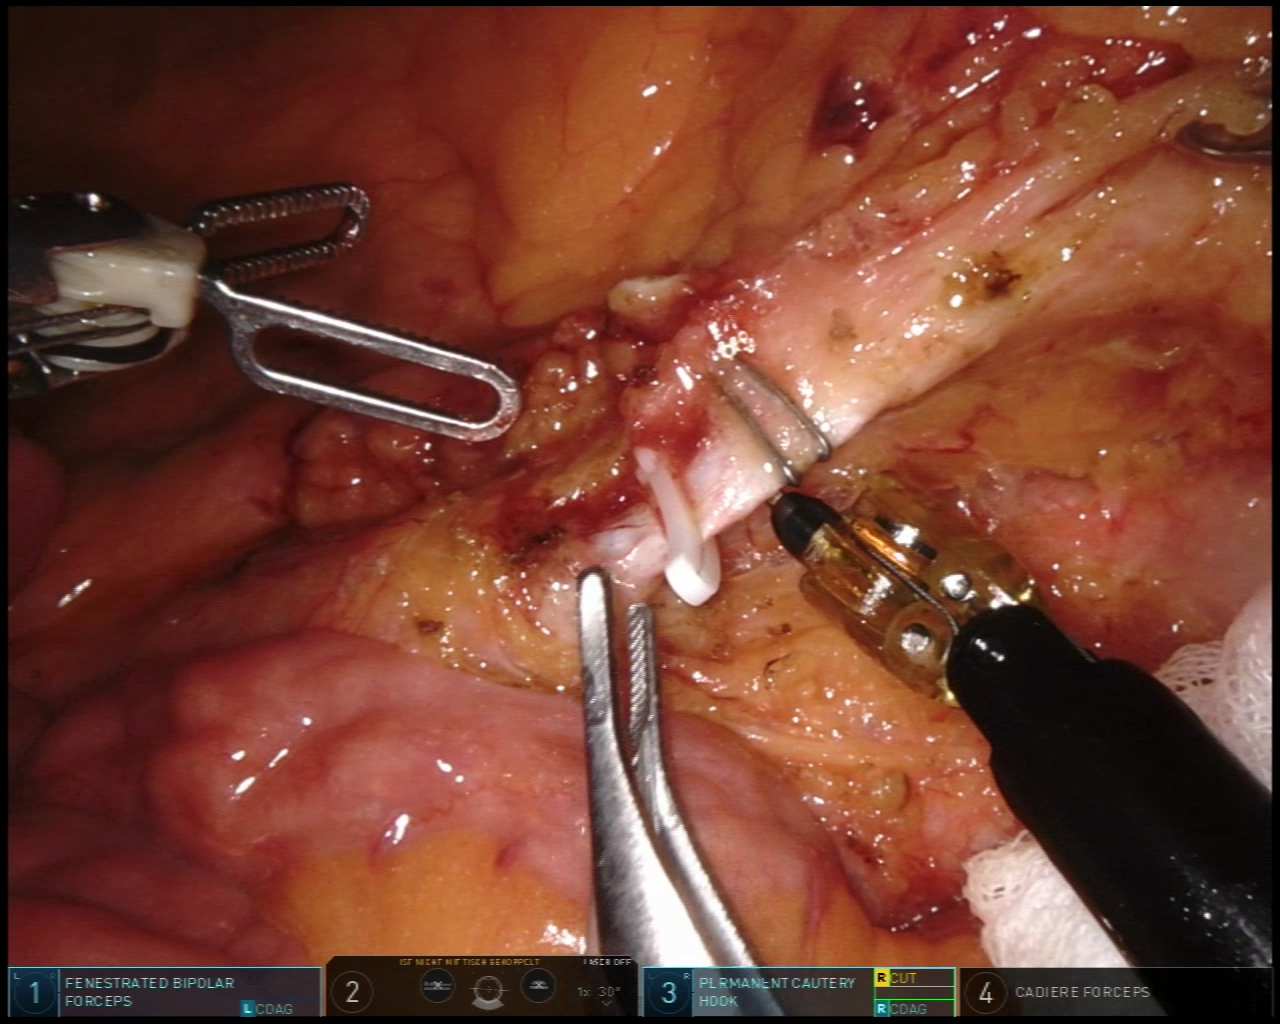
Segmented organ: inferior_mesenteric_artery
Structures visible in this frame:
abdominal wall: no
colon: no
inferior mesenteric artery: yes
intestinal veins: no
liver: no
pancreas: no
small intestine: yes
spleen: no
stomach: no
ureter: no
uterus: no
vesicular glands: no